Question: i have a table setup as the folowing

I am trying to write one query to return the result where status=1 confirmed =1 and user ID=specified. I want the result to dispay the user id , the name associated to that user id, the freind id and the name associated to that freind id. So far following tutorials on the web i have come up with the following query
'''
SELECT 'freinds.User ID', 'freinds.Freind ID', 'users.User', 'users.User' FROM 'freinds' WHERE 'User ID'= 6 INNER JOIN 'users' on 'users.ID'=6 AND 'users.ID'='freinds.Freind ID'
'''
However i am getting an sql error with this query. I think what i am supposed to do is Inner join the user table twice but i am not exactly sure as to how to do it
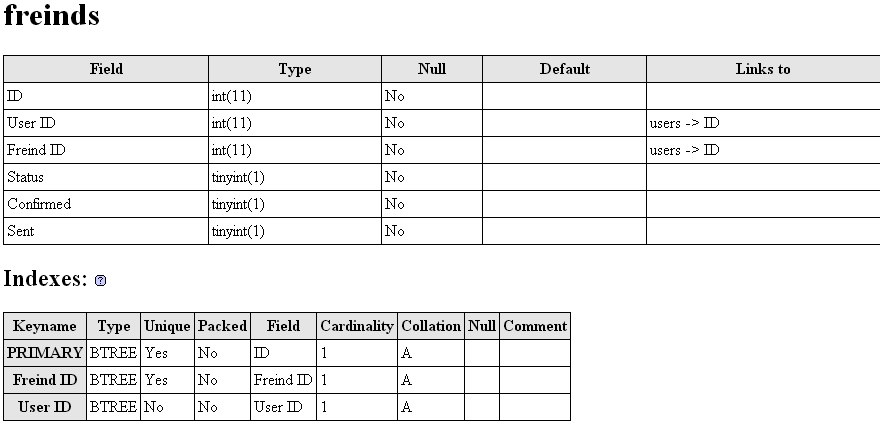
Answer: the problem is you have wrap the tablename and columnname with backtick as a whole. you need to separate it, or if the name is not on 'MySQL Reserved Keywords, remove the backticks.
You also need to join the table 'User' twice so you can get the names for each ID on table 'Freinds'.
'''
SELECT a.'User ID',
a.'Freind ID',
b.User FriendName,
c.User UserName
FROM 'freinds' a
INNER JOIN 'users' b
ON b.ID = a.'Freind ID'
INNER JOIN users c
ON c.id = a.'user ID'
WHERE 'User ID'= 6
'''
As a sidenote, if one of the 'ID' is , 'LEFT JOIN' is preferred than 'INNER JOIN'.
To fully gain knowledge about joins, kindly visit the link below:
- <URL>